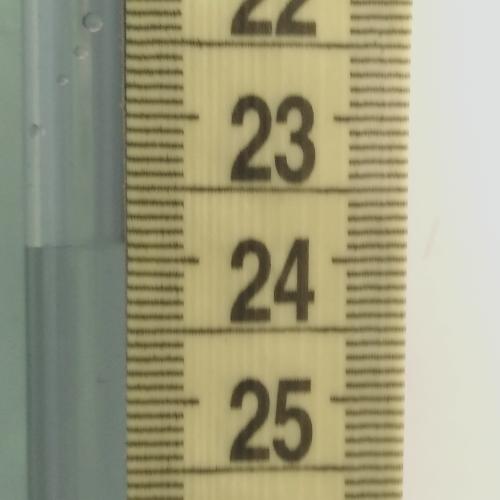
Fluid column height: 23.9 cm